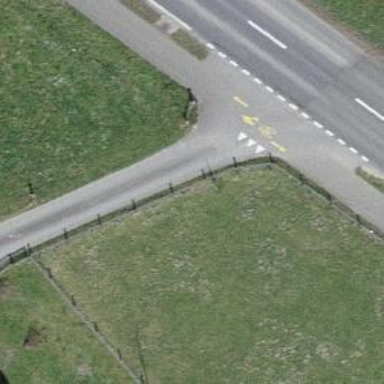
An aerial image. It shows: Road with "give way" sign.